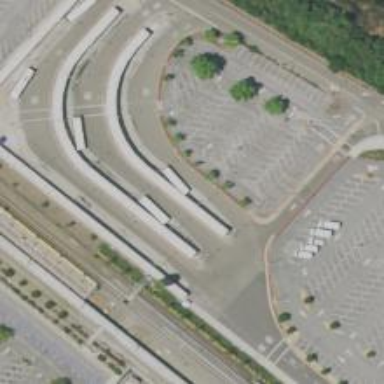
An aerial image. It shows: Busway road.